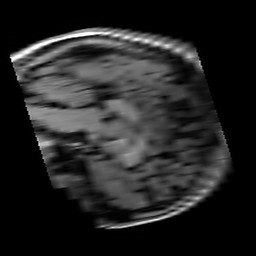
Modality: T1w
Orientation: sagittal
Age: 19
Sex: female
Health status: healthy
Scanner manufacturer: siemens
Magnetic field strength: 3 T
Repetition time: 4.1 s
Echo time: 0.0085 s